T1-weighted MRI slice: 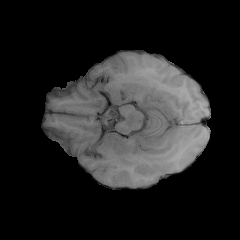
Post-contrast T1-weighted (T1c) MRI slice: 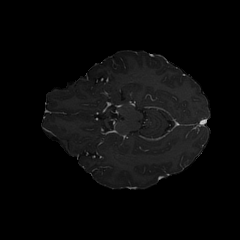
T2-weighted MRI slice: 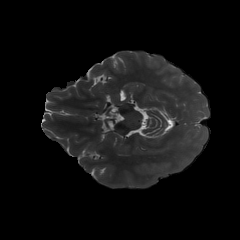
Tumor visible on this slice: no